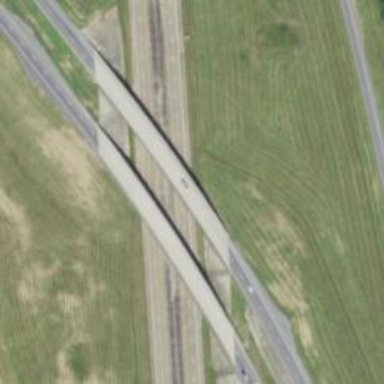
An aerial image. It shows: Motorway bridge.